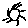
Label: sun